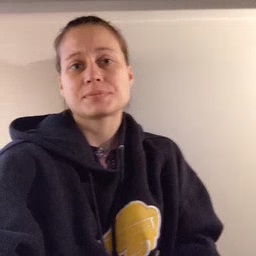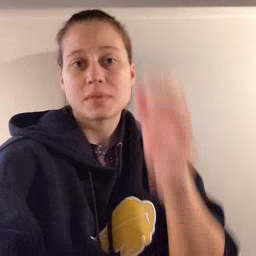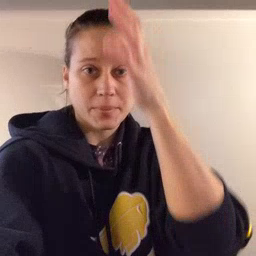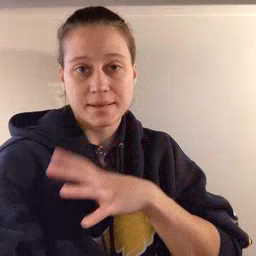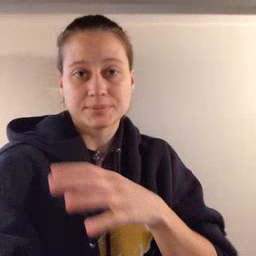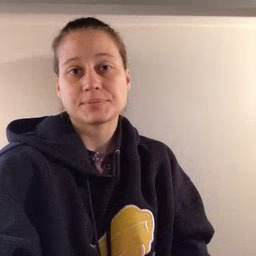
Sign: man